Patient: sex F, age 57
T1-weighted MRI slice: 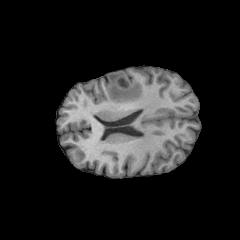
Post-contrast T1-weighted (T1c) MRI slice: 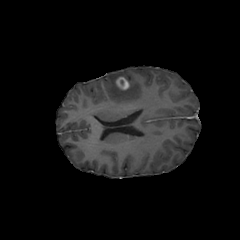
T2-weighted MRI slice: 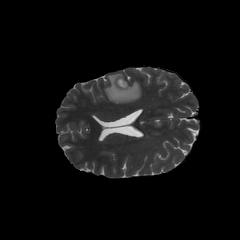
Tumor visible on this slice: yes
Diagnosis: Glioblastoma, IDH-wildtype
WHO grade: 4